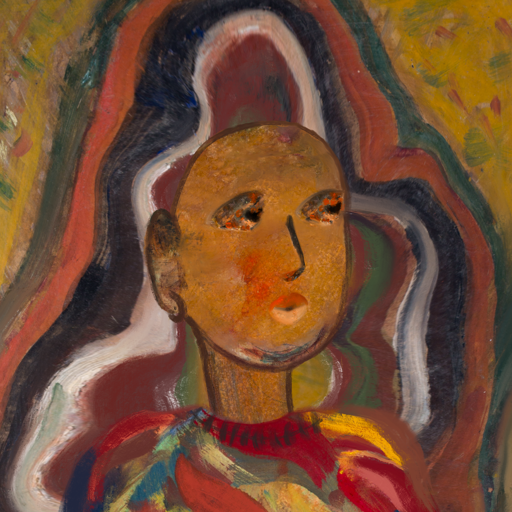
Background: AfterRaid, Head And Neck Side: Pipe, Face Side: Gypsy_Queen, Bust: Mother_And_Son_Son, Hair Side: Blank, Head Accessory: Blank, Second Necklace: Blank, Necklace: In_The_Sun, Baby: Blank